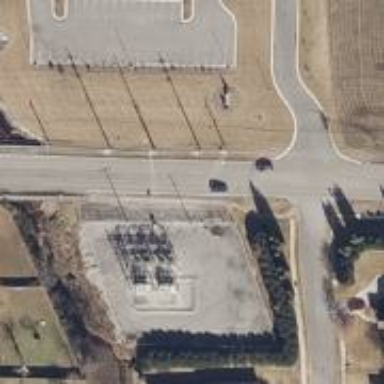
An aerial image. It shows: Power pole.